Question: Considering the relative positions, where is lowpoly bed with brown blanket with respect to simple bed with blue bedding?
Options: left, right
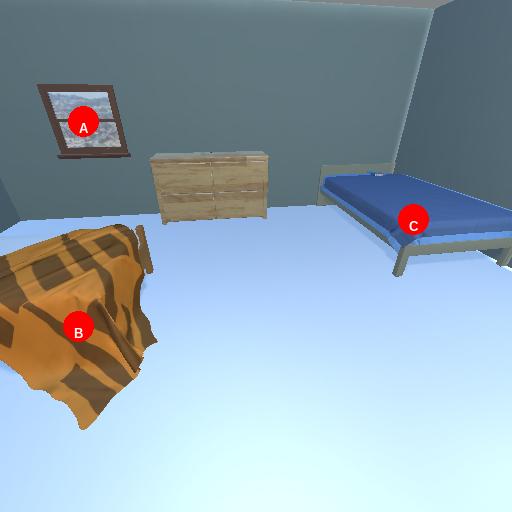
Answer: left